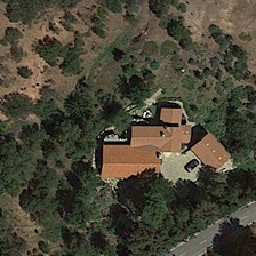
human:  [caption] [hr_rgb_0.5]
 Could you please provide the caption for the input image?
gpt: Trees on both sides of the road

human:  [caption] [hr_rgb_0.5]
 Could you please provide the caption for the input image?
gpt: Many high trees were planted on both sides of the road.

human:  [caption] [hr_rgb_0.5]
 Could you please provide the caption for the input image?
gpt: a large number of tall trees have been planted on both sides of the road.

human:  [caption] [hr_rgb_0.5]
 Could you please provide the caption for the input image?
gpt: A large number of tall trees were planted on both sides of the road.

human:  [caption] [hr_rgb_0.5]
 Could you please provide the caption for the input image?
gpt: Many tall trees were planted on both sides of the road.